Chest X-ray. View position: PA
Patient age: 39
Patient sex: M
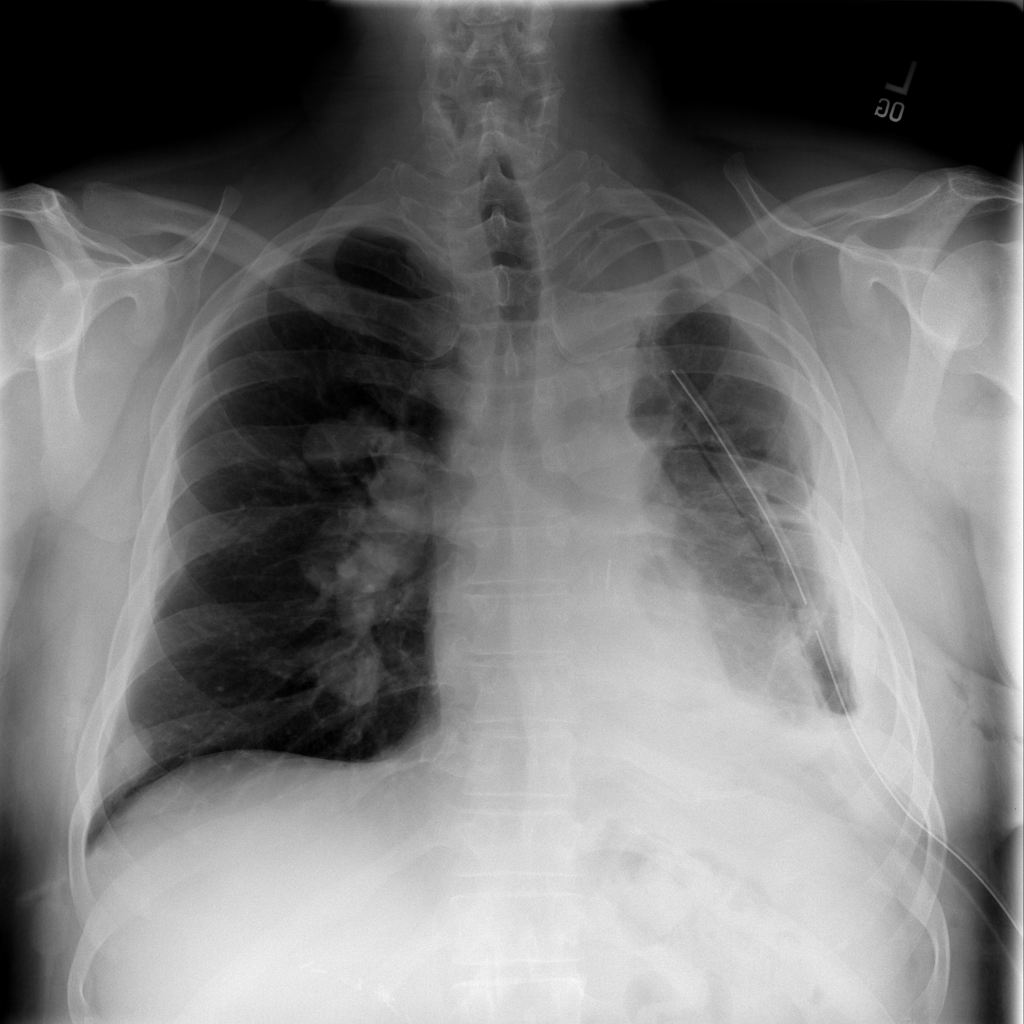
Finding: Pneumothorax